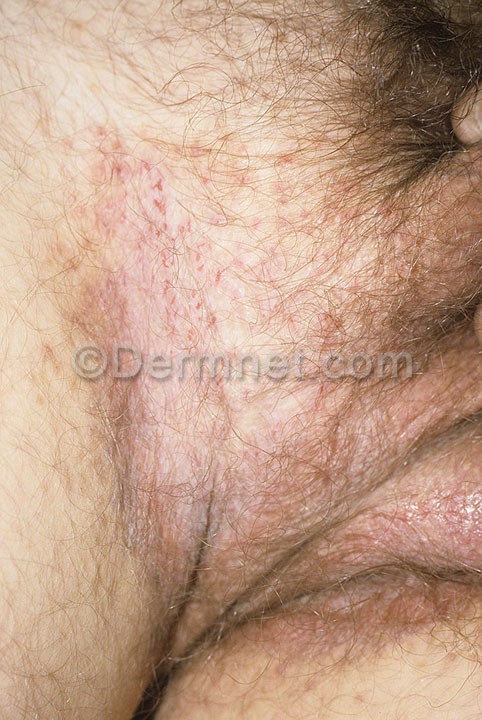
Disease: Tinea Ringworm Candidiasis and other Fungal Infections